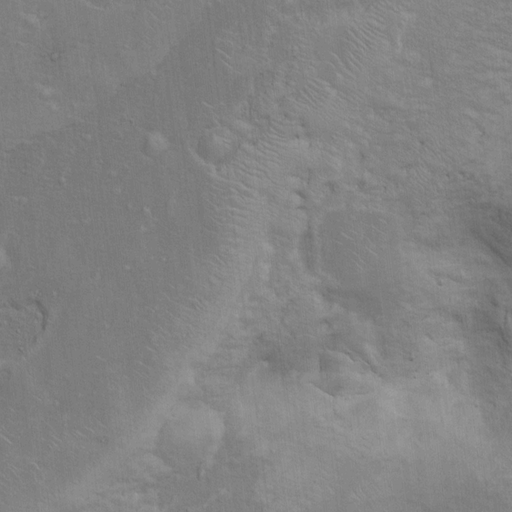
Objects detected: cone